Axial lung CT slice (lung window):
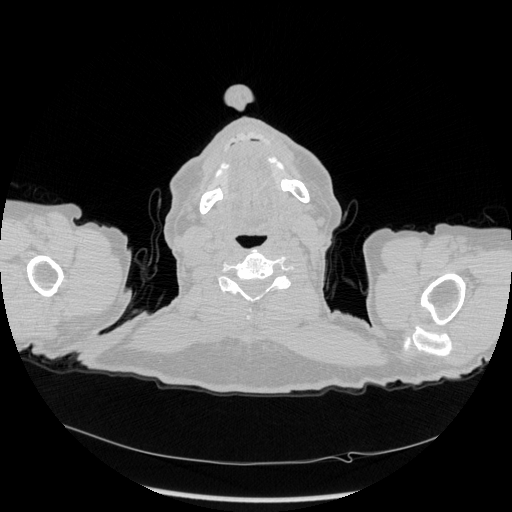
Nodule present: no